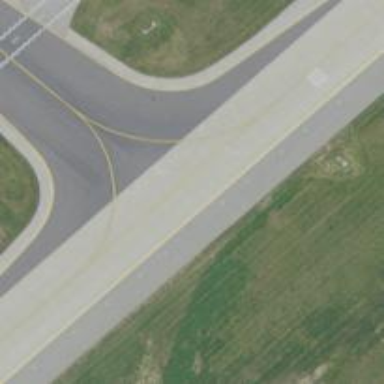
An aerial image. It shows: Asphalt taxiway at the airport.